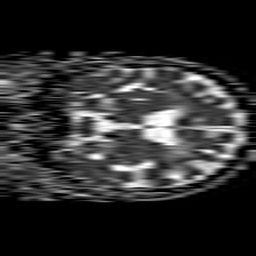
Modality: ADC
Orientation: coronal
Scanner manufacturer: philips
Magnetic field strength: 1.5 T
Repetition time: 4.6 s
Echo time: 0.08517 s